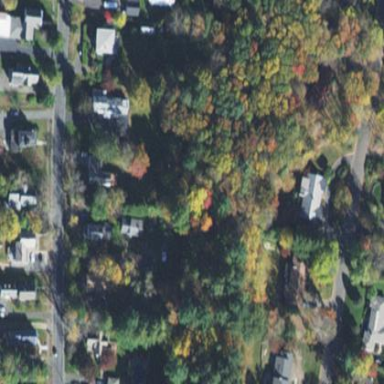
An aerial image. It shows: Mixed woodland area with variety of leaf types and cycles.